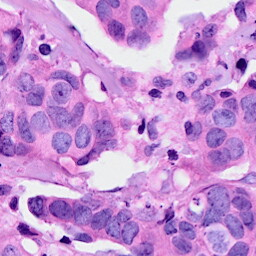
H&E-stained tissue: Breast